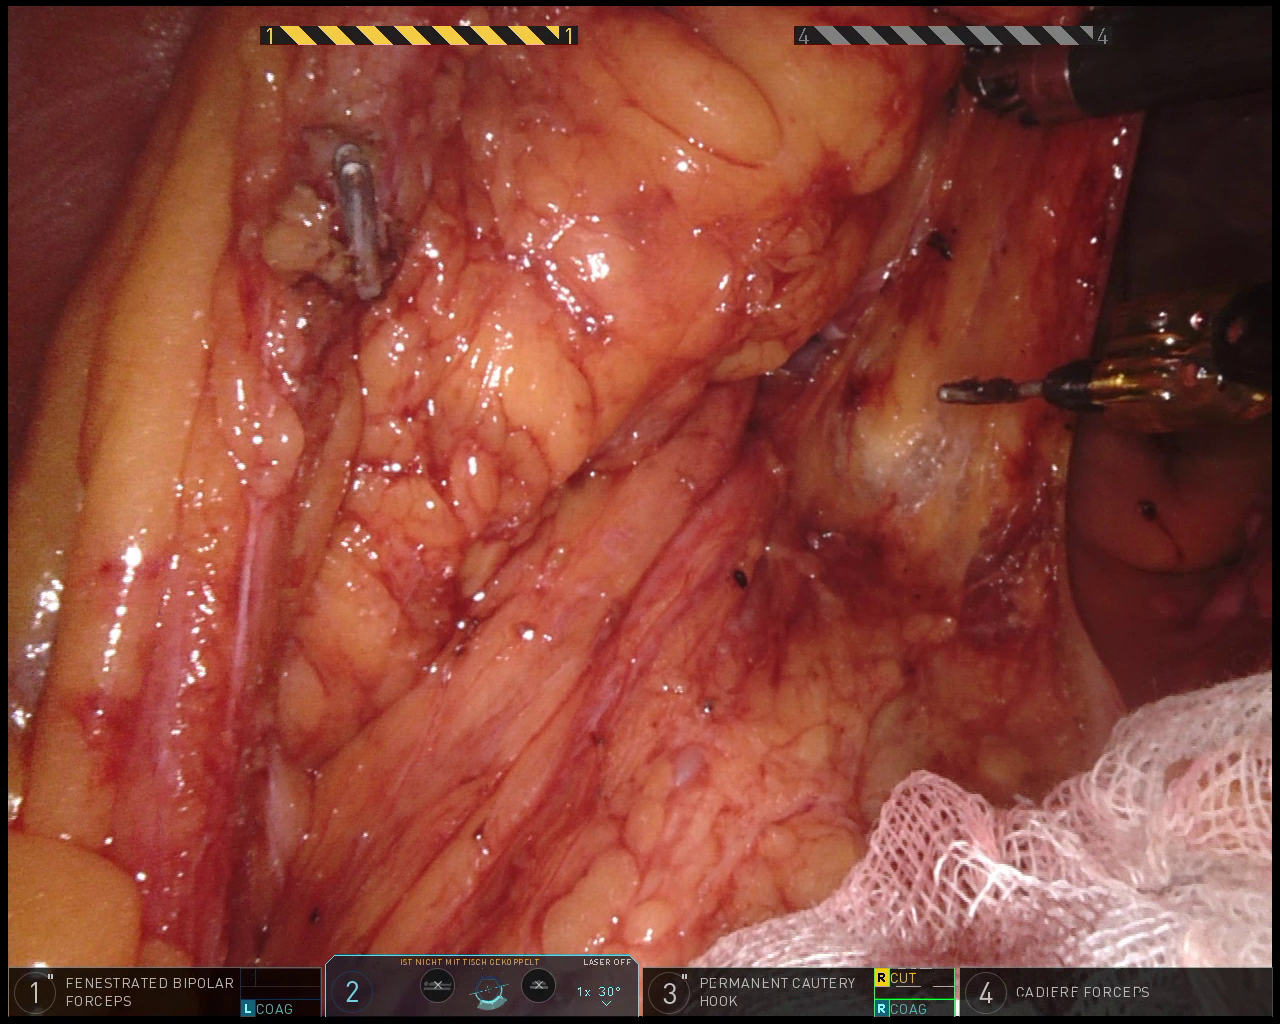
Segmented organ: ureter
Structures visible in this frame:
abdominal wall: yes
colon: no
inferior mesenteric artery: no
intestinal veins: no
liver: no
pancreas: no
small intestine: no
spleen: no
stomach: no
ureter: yes
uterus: no
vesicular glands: no